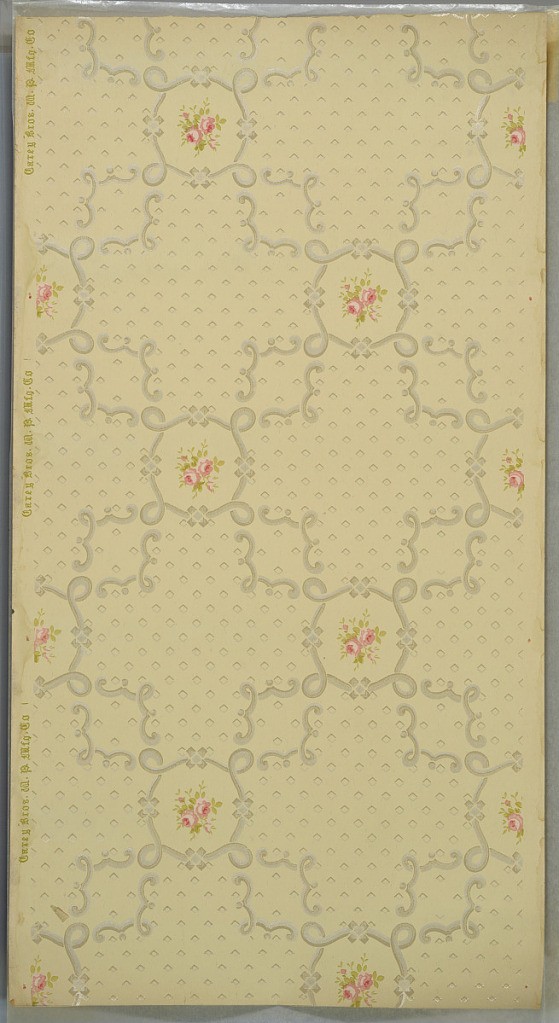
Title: Ceiling paper
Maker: Carey Bros. W.P. Mfg. Co., Philadelphia, Pennsylvania, founded 1882
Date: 1905–1915
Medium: Machine-printed paper, liquid mica
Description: Format of overlapping squares. Each square overlaps the corner of another square, forming cross shapes. At each junction of these cross shapes is a circle containing rose buds. The background, excluding the circular areas, is filled with diamond bosses appearing to be in relief.